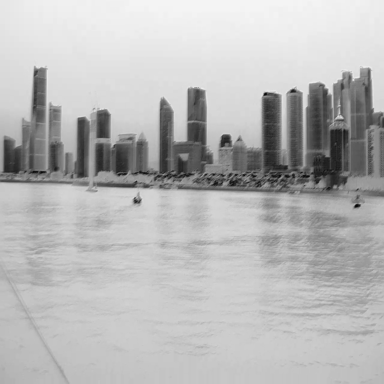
There are two objects shown in the infrared image, including a sailboat, and a canoe.